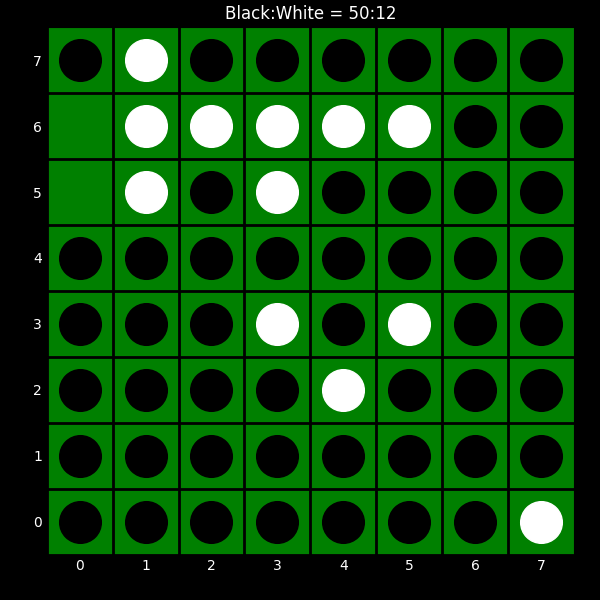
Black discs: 50
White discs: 12